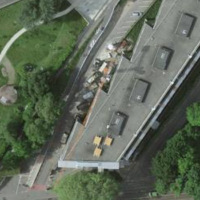
EUNIS habitat code: 54
Species observed at this site:
Tanacetum vulgare
Equisetum arvense
Daucus carota
Silene dioica
Dactylis glomerata